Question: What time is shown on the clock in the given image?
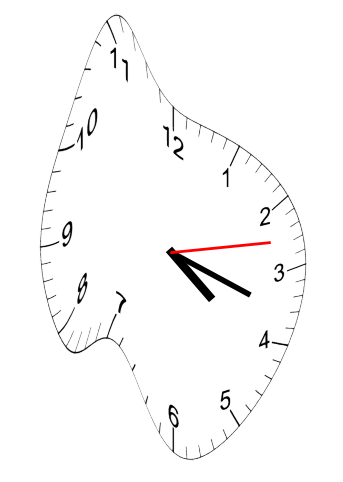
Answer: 04:18:13